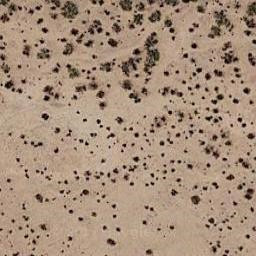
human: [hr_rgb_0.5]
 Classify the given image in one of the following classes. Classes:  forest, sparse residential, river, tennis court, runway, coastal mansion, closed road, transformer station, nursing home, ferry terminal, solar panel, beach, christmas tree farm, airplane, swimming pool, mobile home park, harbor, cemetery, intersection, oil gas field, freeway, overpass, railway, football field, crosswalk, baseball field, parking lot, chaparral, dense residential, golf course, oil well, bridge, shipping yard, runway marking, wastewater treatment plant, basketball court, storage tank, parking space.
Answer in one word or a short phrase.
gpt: chaparral